Aerial crown-view tile of a tropical tree (Barro Colorado Island, Panama), acquired 20250818:
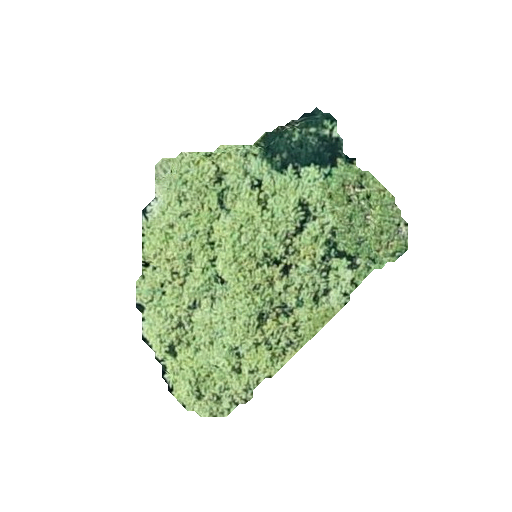
Species: Pouteria stipitata
GBIF accepted scientific name: Pouteria stipitata
Crown area: 75.079 m²